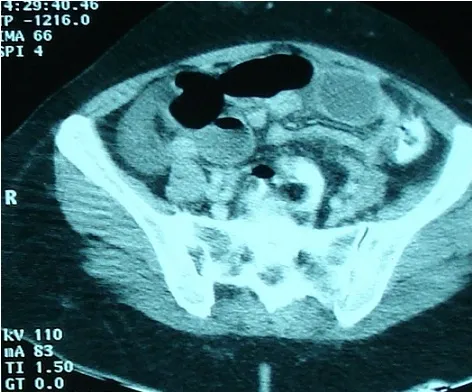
Computed tomography (CT) scan: a high-grade distal small bowel obstruction with a transitional zone in the left lower abdomen.
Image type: radiology (ct)